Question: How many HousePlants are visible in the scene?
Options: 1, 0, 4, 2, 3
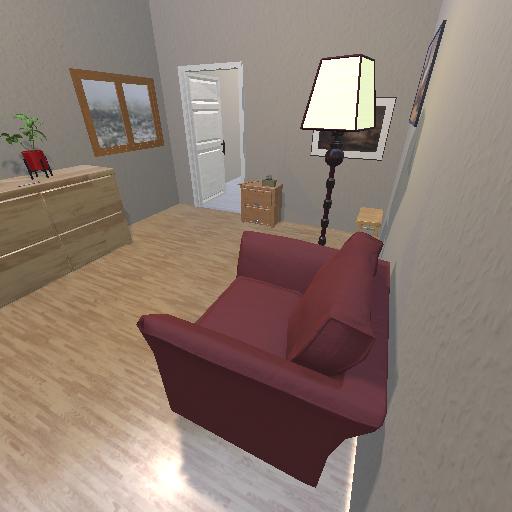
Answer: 1